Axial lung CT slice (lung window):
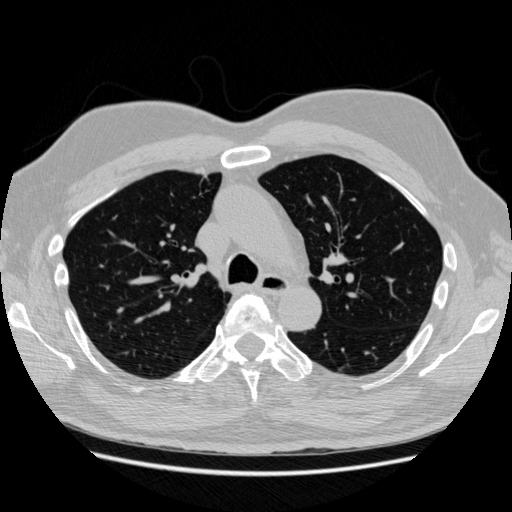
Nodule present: no